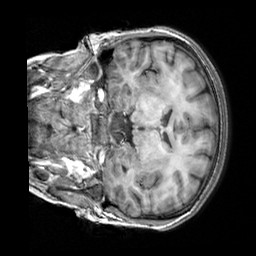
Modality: T1w
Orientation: coronal
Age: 21
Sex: female
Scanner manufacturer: siemens
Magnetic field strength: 3 T
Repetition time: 2.3 s
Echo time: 0.00303 s